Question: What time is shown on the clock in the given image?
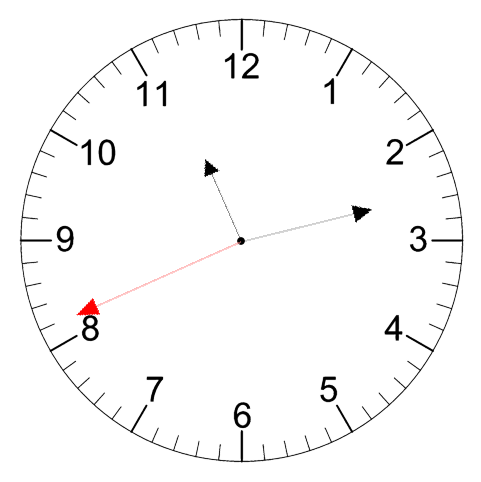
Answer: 11:12:41